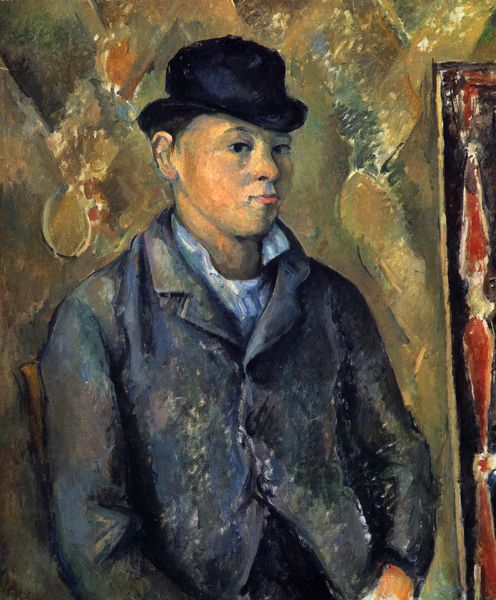
Titel: Porträt seines Sohnes, Paul Cézanne
Künstler: Paul Cézanne
Standort: Washington (District of Columbia)
Institution: National Gallery of Art
Schlagwörter: blau, dunkel, gemälde, hand, haut, kopf, mann, schatten, weiß, cezanne, gelb, grün, ocker, sitzen, braun, bunt, frau, grau, hell, hintergrund, holz, hut, licht, mund, nase, ohr, raum, schwarz, stuhl, blick, rot, beige, expressionismus, malerei, muster, ornament, zylinder, anzug, dix, hemd, hose, jacke, wand, augen, falten, gesicht, kragen, rahmen, bild, bildnis, hals, portrait, porträt, spiegel, öl, pastos, mantel, sitzend, augenbrauen, kinn, knopf, lippen, potrait, kinder, lehne, man, van gogh, duktus, falte, tapete, stuhllehne, angelehnt, gestreift, maler, junge, knöpfe, jackett, jacket, melone, offen, form, künstler, dieb, selbstbildnis, zirkus, malen, flecken, rauten, halbprofil, paul cezanne, picasso, schmollmund, hosentasche, zugewandt, farbflecke, bild im bild, keck, verschmitzt, pausbacken, okka, portrati, ocka, otto dix, alla cezanne, meloe, vgsve, kragen offen